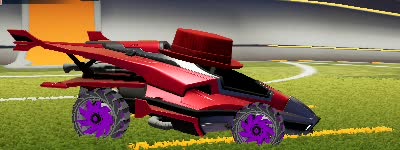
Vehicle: aftershock